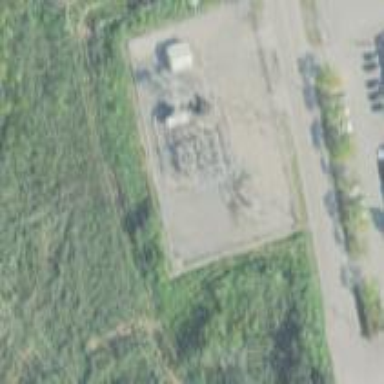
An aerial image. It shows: Outdoor distribution substation protected by fence.